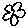
Label: flower